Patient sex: F
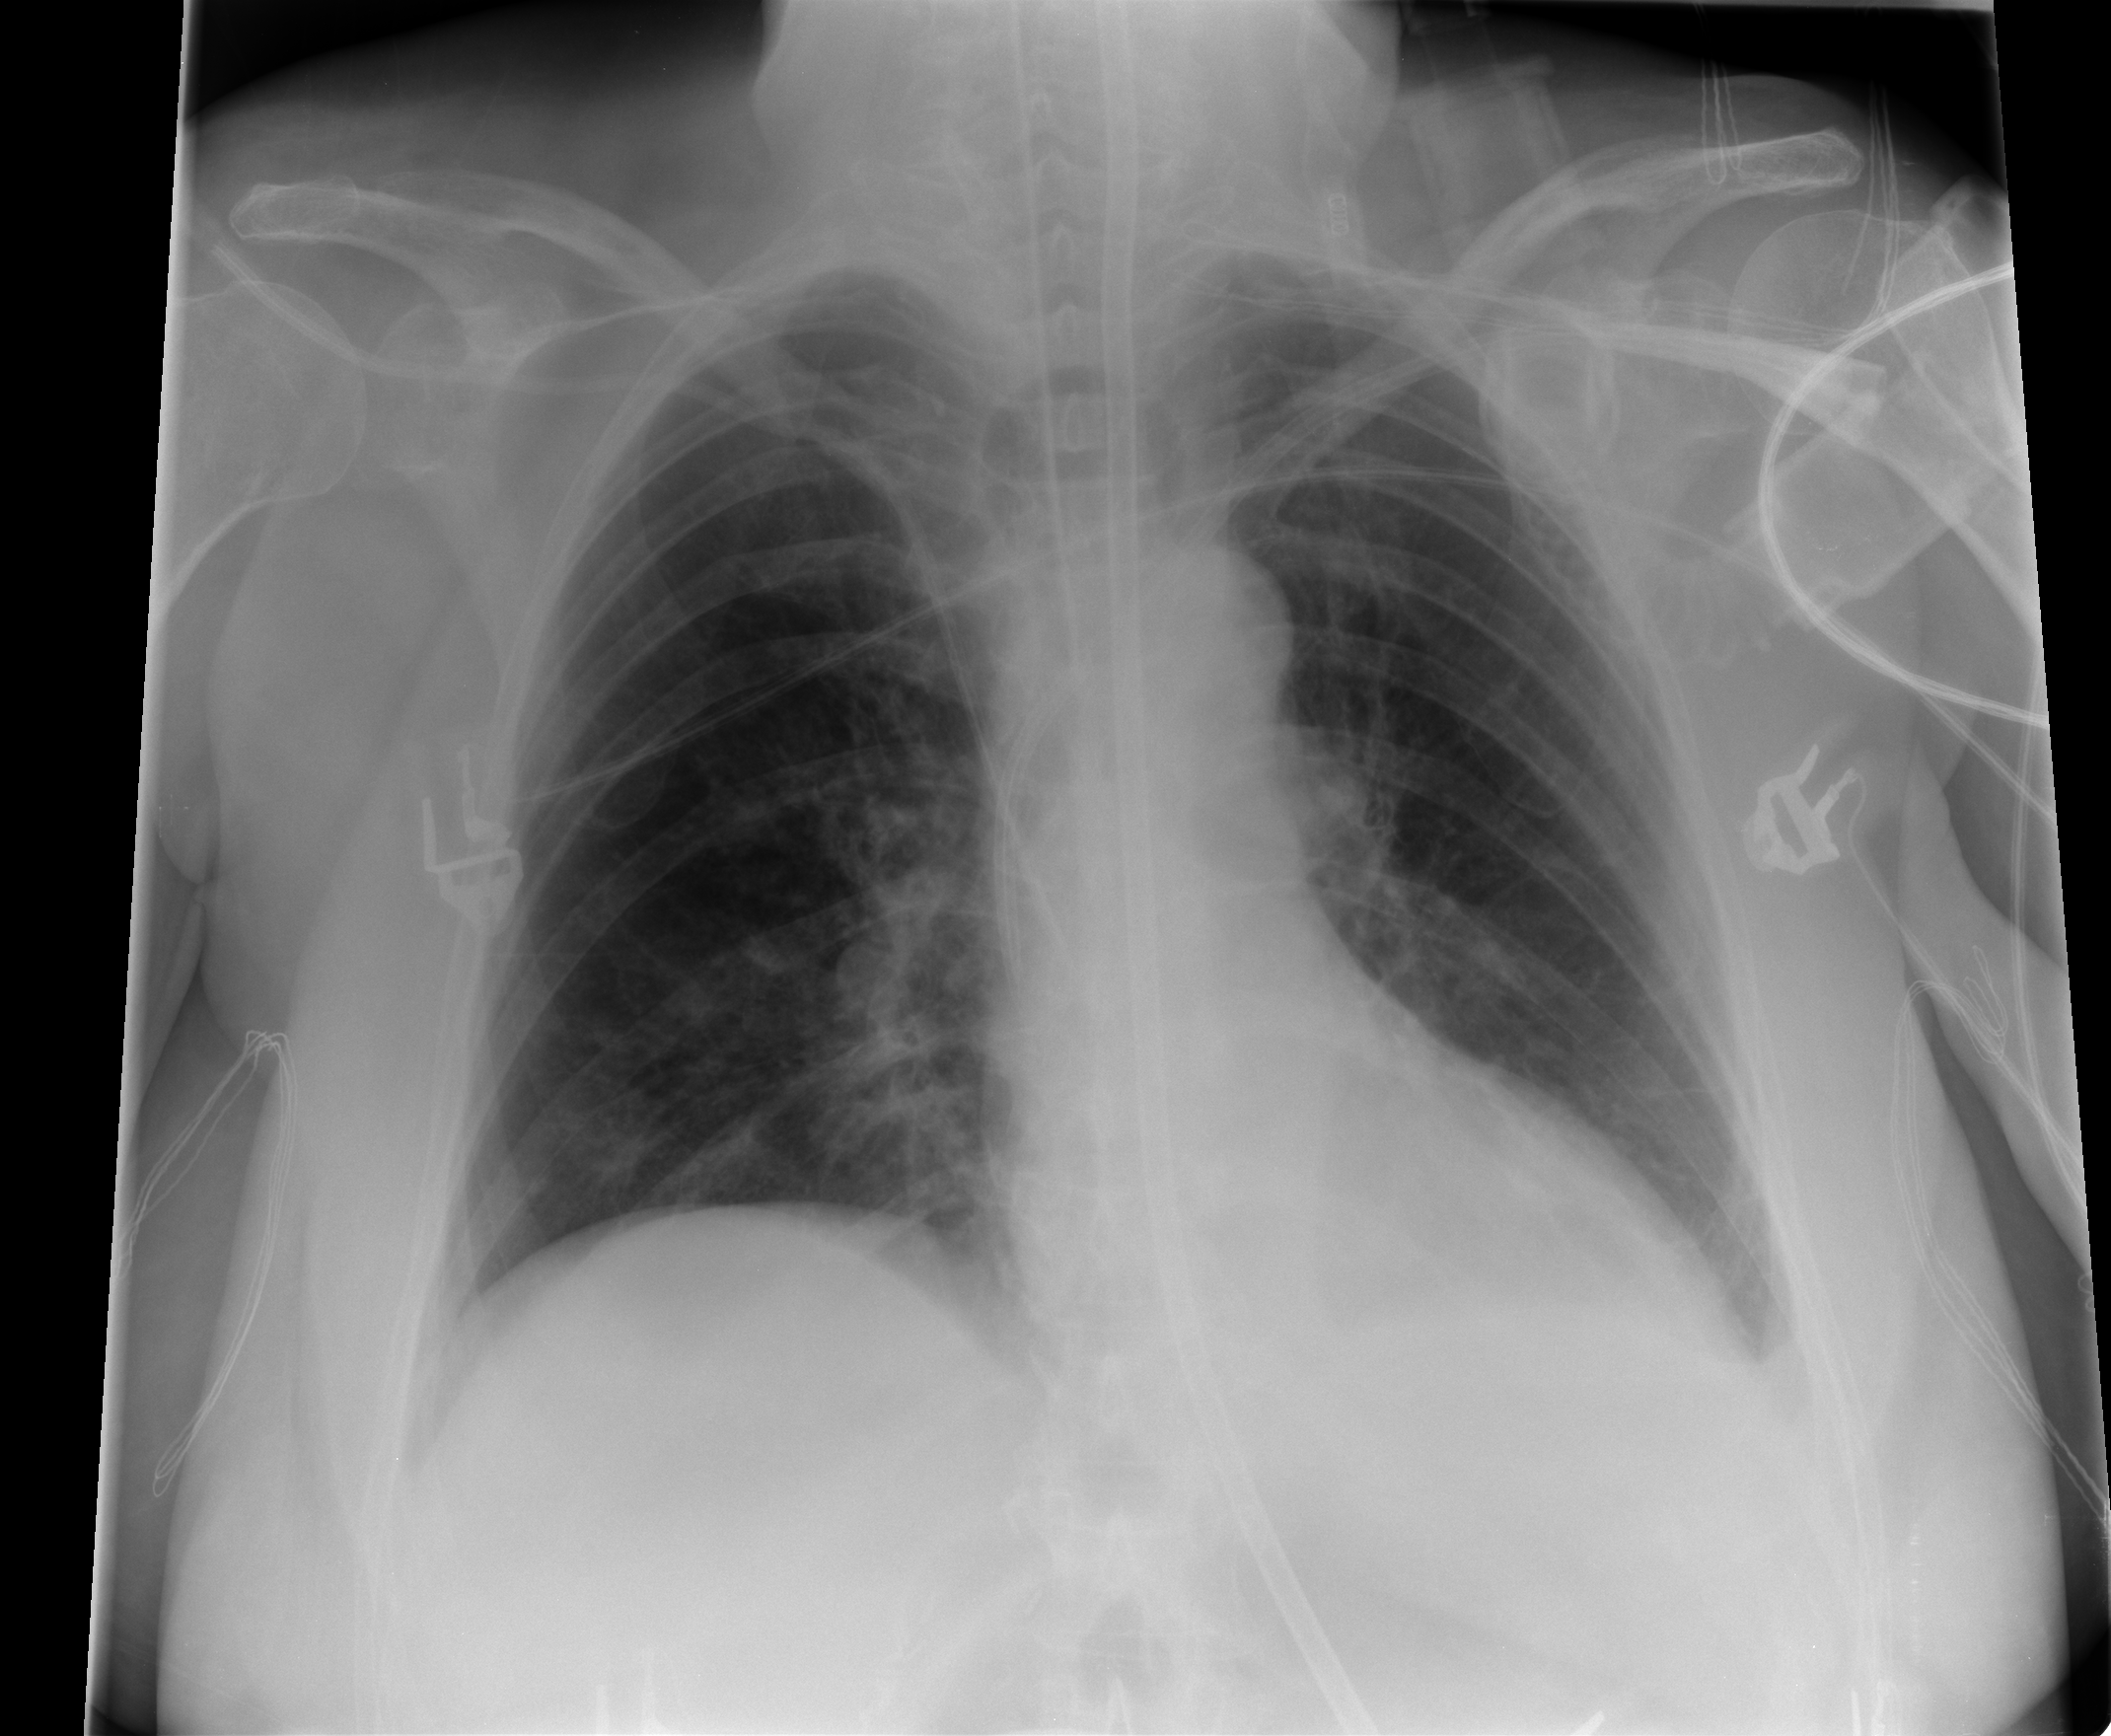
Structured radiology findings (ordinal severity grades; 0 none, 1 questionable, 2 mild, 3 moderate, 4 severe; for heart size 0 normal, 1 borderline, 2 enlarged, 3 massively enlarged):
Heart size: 0
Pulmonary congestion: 0
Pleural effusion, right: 0
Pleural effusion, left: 1
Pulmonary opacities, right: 0
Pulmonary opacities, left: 0
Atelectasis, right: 0
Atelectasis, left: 0